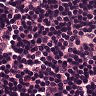
Metastatic tissue present: no